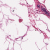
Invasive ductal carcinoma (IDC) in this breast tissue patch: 0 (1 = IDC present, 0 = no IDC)